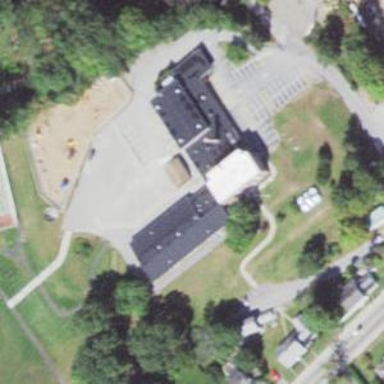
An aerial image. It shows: School.